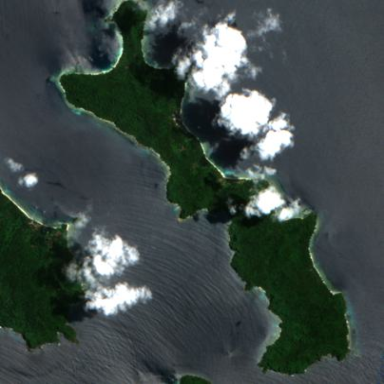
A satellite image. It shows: Island with natural coastline.